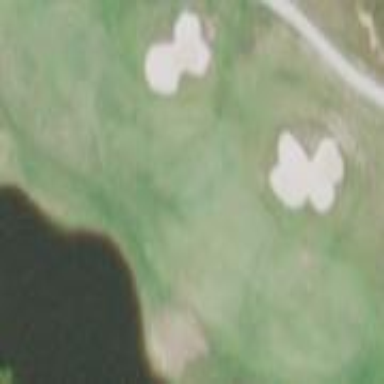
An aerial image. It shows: Golf fairway covered with lush grass.